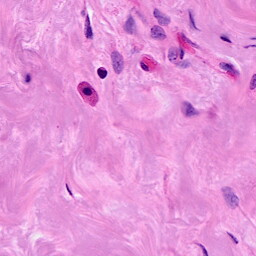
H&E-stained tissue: Breast